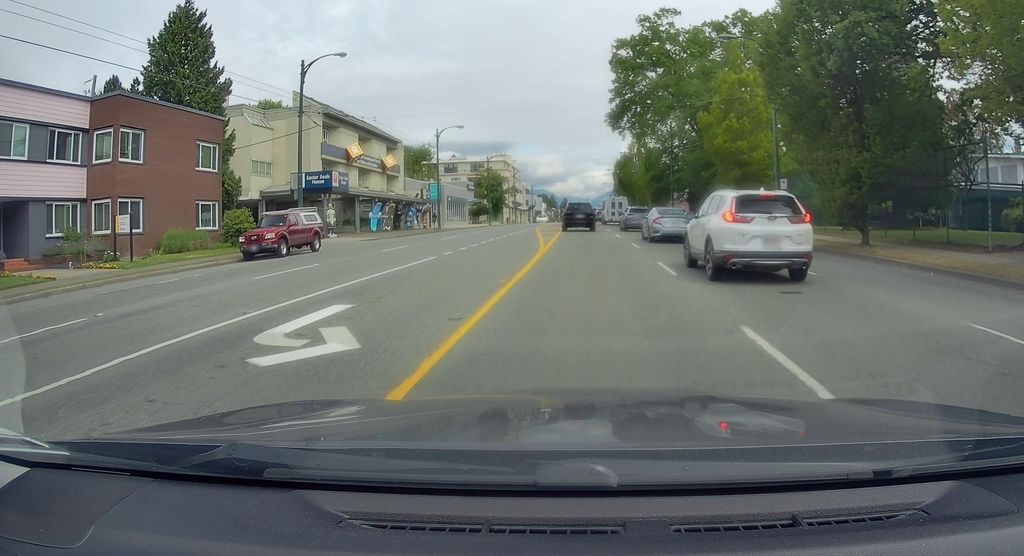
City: vancouver